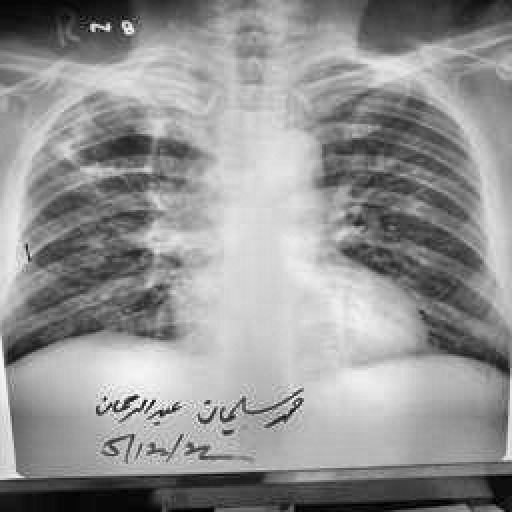
Finding: TUBERCULOSIS